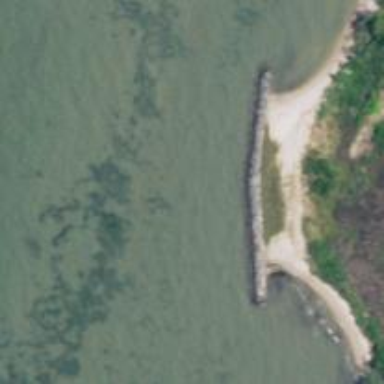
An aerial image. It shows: Breakwater structure.